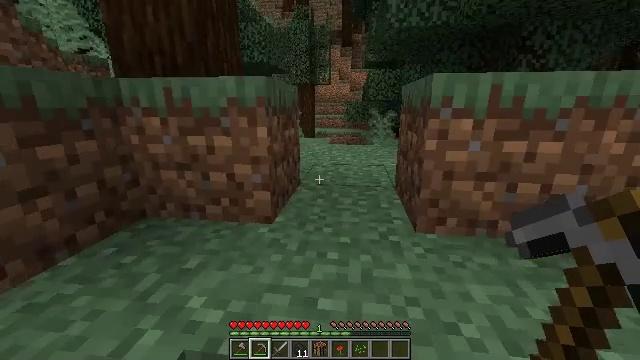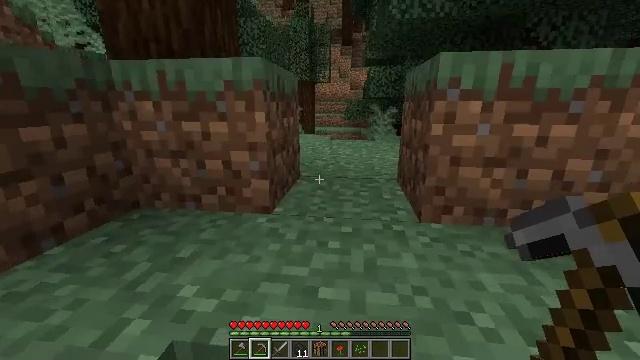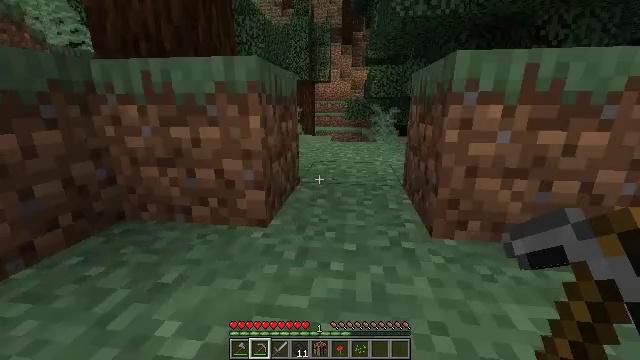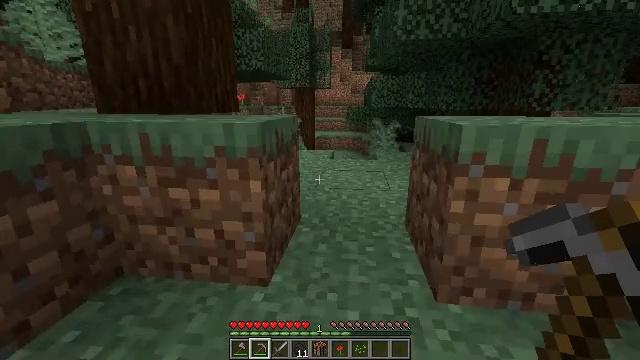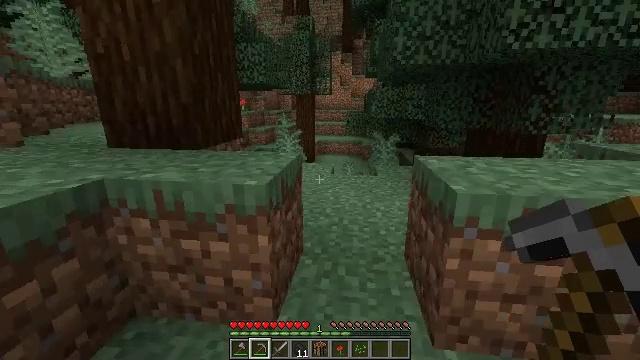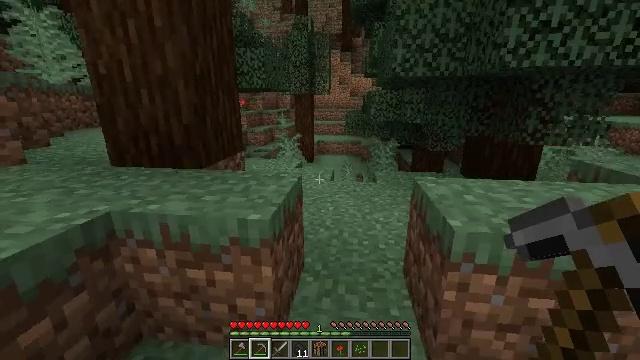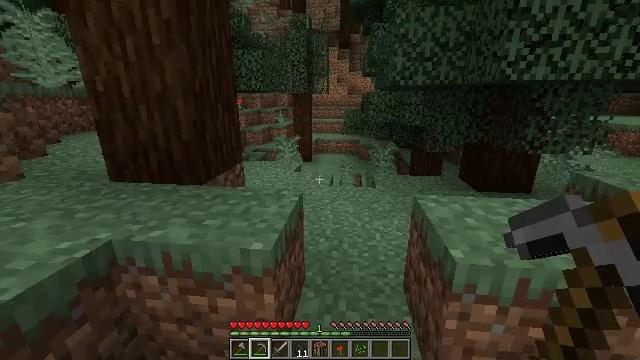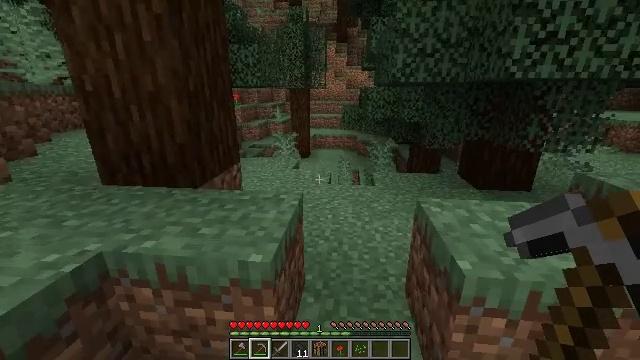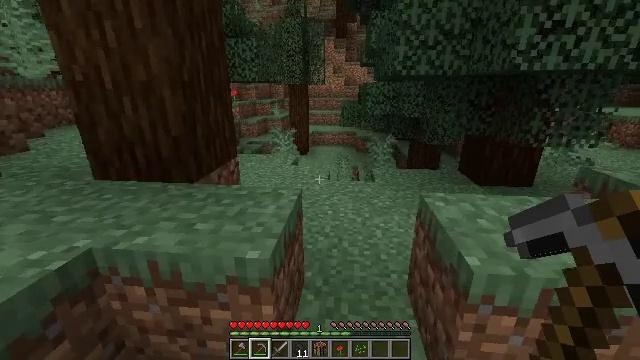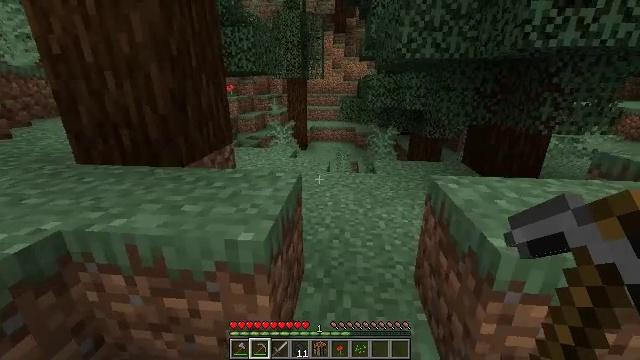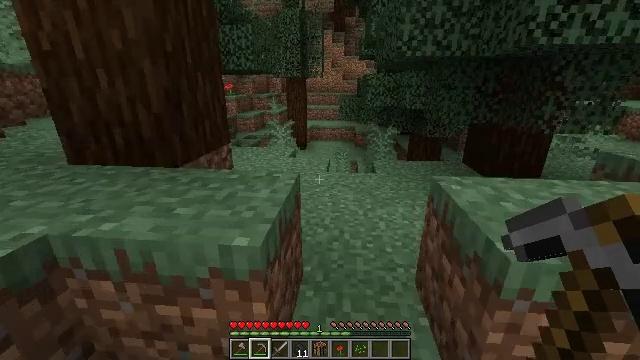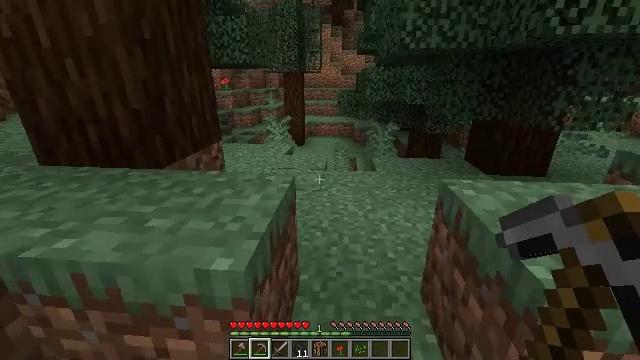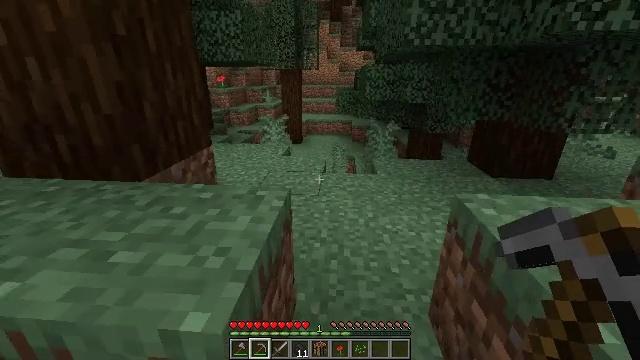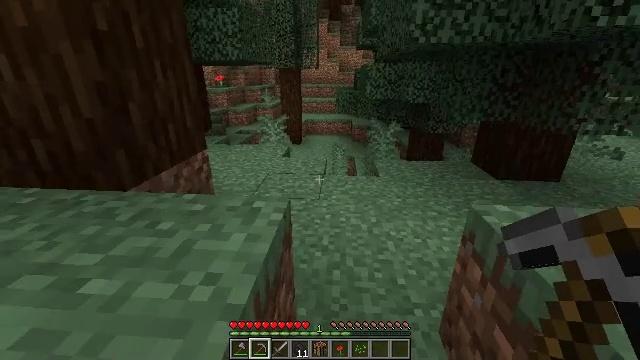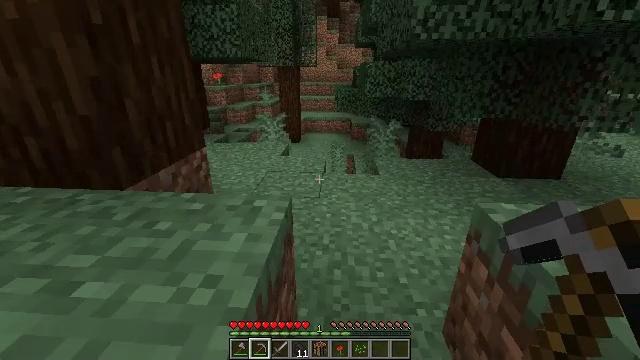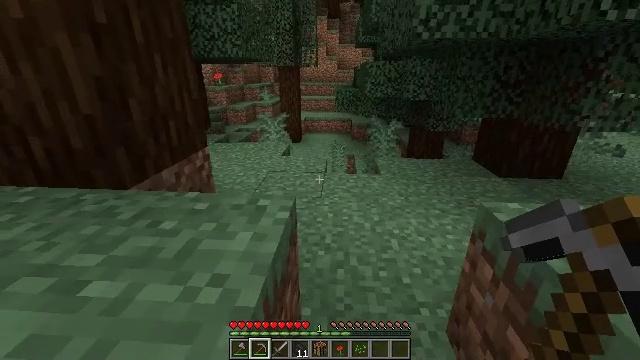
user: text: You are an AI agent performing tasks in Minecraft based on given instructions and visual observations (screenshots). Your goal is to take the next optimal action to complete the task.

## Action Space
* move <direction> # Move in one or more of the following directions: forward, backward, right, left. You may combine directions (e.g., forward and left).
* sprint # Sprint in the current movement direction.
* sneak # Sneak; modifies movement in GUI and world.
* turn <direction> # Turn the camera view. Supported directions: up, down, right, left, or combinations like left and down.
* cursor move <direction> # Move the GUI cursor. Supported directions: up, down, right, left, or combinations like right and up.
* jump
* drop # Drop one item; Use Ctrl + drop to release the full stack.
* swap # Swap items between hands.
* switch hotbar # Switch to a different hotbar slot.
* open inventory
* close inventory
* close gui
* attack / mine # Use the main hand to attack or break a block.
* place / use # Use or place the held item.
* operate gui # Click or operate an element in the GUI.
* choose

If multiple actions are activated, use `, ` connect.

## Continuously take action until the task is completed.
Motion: motion action
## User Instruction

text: Collect the large fern.
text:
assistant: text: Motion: move forward
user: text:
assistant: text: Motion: move forward, jump
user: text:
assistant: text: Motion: move forward, jump
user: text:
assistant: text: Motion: move forward, jump
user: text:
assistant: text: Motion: move forward, jump
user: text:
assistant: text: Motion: move forward
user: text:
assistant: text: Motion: move forward, turn down
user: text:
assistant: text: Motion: move forward
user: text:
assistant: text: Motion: move forward
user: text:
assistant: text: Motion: move forward
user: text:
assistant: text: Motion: move forward
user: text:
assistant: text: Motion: move forward
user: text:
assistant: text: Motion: move forward
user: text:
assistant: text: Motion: move forward
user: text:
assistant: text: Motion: move forward, sprint
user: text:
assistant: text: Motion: move forward, sprint
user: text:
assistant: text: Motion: move forward, sprint
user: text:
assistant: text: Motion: move forward, sprint
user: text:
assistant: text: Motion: move forward, sprint
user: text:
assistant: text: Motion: move forward, sprint, turn left and down
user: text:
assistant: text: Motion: move forward, sprint, turn left and down
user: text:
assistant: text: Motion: move forward, sprint
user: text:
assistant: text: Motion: move forward, sprint
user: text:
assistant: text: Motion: move forward and move right, sprint, turn right
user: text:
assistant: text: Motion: move forward and move right, sprint, turn right
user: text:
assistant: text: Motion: move forward and move right
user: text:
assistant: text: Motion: move forward and move right
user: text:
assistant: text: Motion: move forward and move right, turn right
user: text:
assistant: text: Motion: move forward and move right
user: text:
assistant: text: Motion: move forward and move right